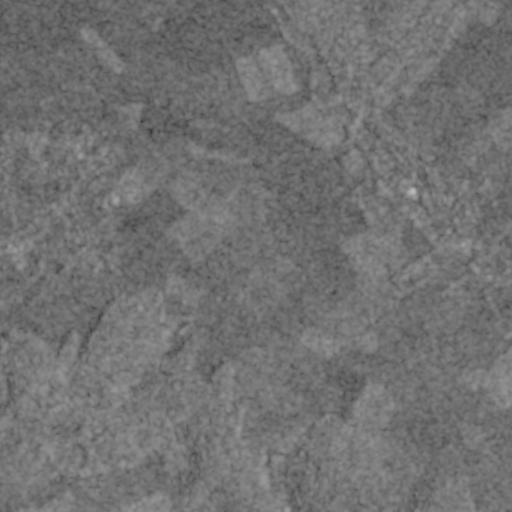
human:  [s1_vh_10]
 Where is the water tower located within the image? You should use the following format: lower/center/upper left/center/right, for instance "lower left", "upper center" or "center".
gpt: The water tower is located in the upper left of the image.
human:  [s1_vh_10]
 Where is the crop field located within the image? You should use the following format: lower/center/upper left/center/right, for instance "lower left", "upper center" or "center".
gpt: There is no crop field in the image.

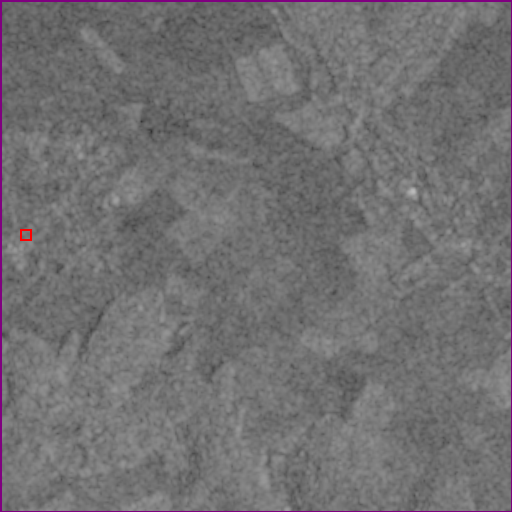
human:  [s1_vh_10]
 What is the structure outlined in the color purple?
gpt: The structure outlined in purple is a crop field.
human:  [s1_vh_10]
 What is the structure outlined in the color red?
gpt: The structure outlined in red is a park.
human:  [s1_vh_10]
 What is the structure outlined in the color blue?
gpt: There is no blue outline.